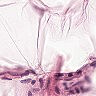
Metastatic tissue present: no